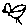
Label: bird